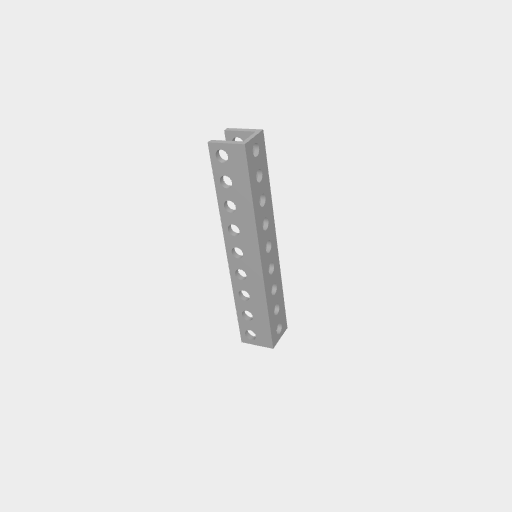
Part: UBeam9H